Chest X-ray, PA view. Patient: 25 years old, sex F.
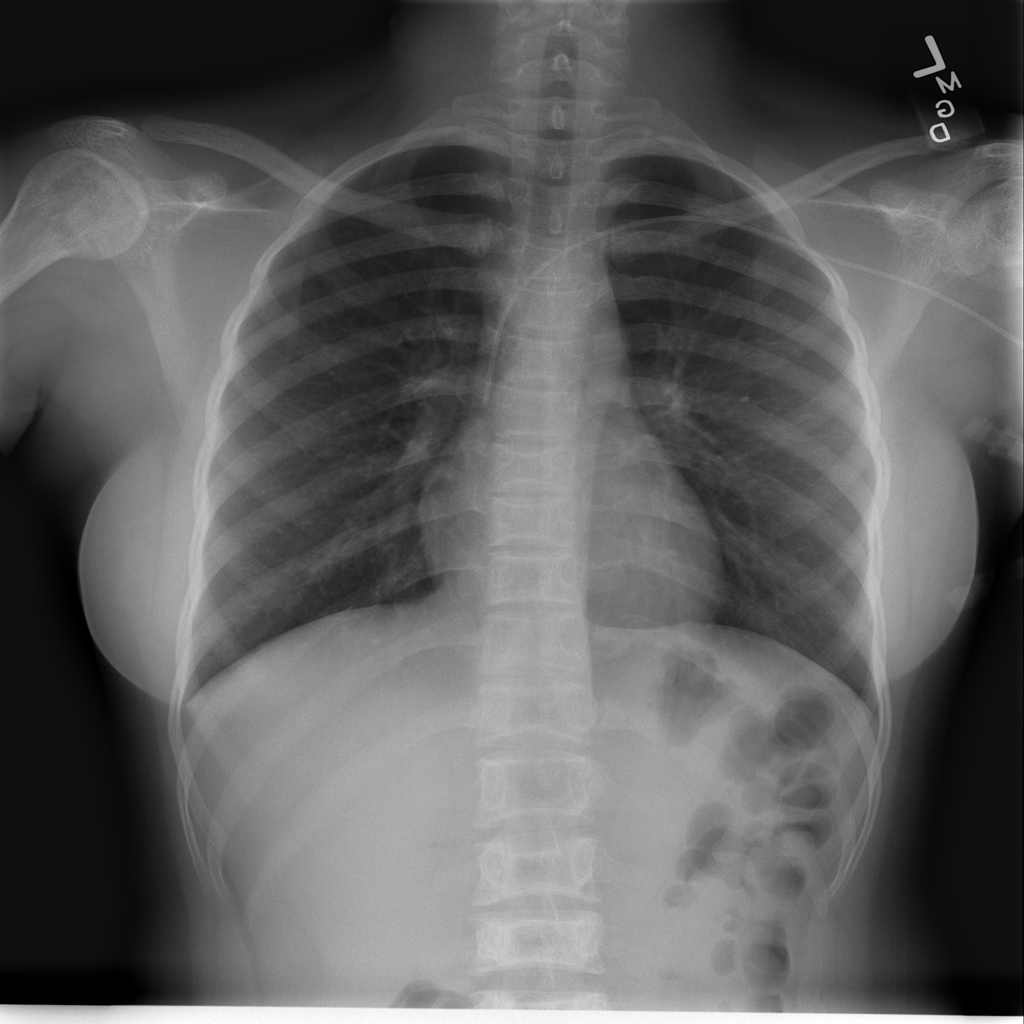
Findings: No Finding